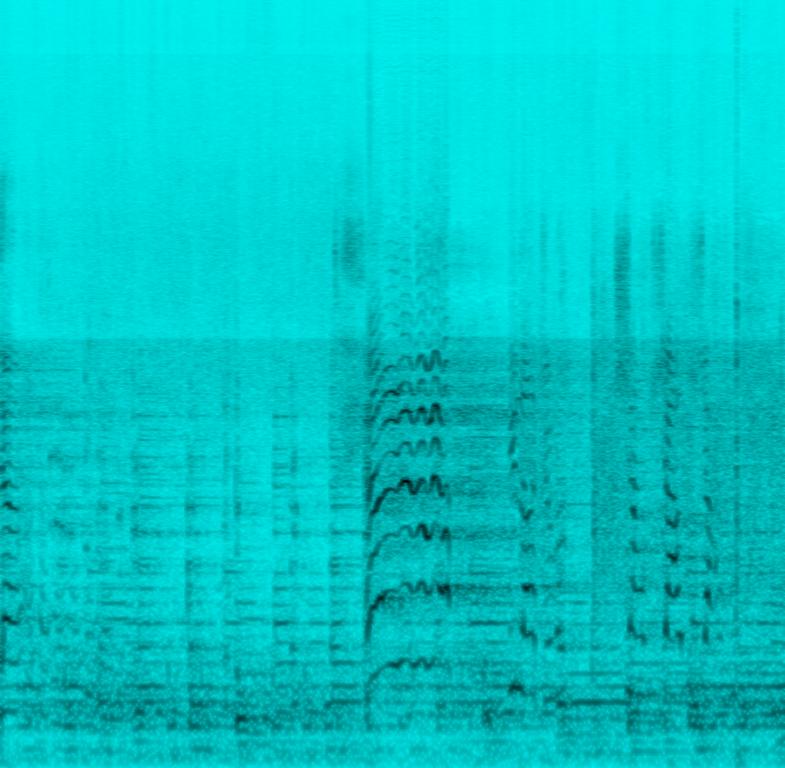
This clip features a female voice singing the main melody. The backing instruments cannot be clearly heard due to the low quality of recording. The voice sings with a gospel feel. The bass plays ascending notes. The vocal melody is repetitive. Hand claps are played at random points.